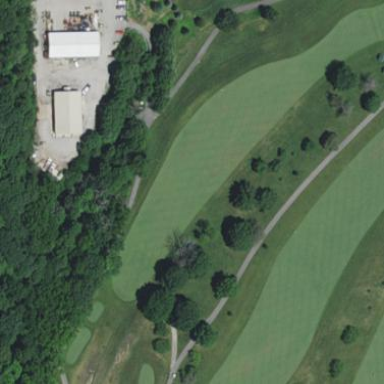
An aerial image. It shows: Grassy area designated as golf fairway.